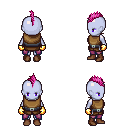
a pixel art fantasy rpg character, female body template, dark elf, purple skin, leather chest armor, magenta pants, pink mohawk hairstyle, gold gloves, brown shoes, four views (front, back, left, right), 2x2 character sprite sheet, small pixel art, hard edges, no anti-aliasing